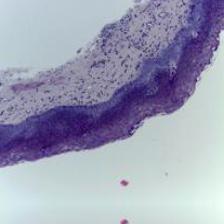
Diagnosis: Normal